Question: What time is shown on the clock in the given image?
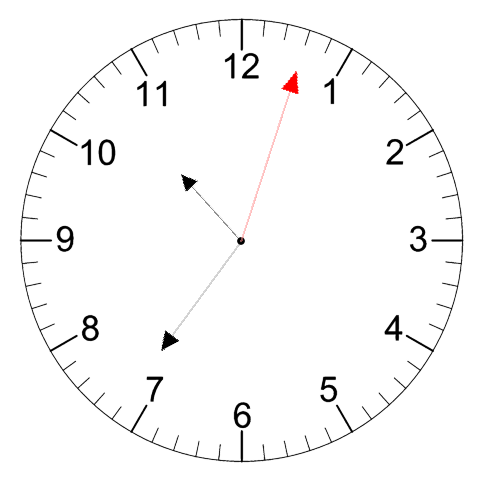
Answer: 10:36:03